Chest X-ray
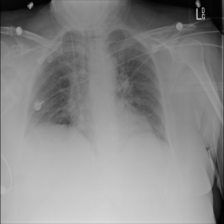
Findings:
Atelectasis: positive
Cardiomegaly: negative
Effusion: negative
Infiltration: negative
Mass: negative
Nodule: negative
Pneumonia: negative
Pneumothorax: negative
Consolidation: negative
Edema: negative
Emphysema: negative
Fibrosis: negative
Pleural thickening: negative
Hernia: negative